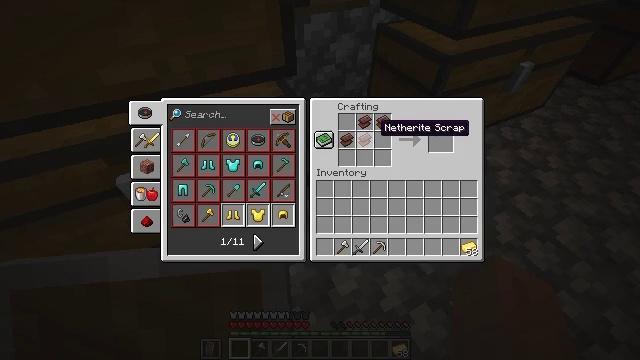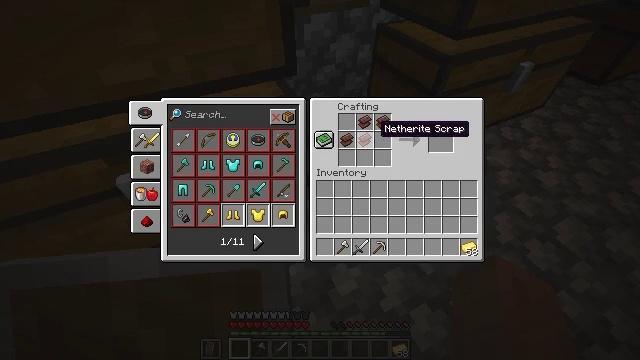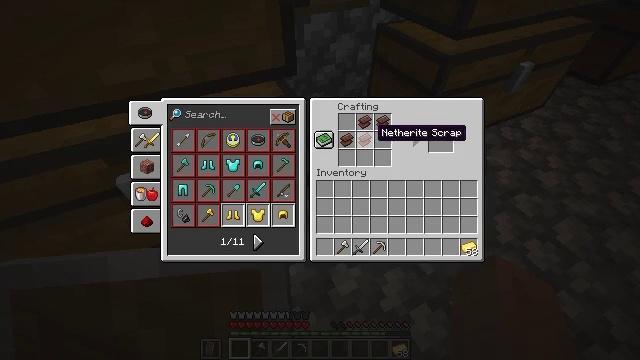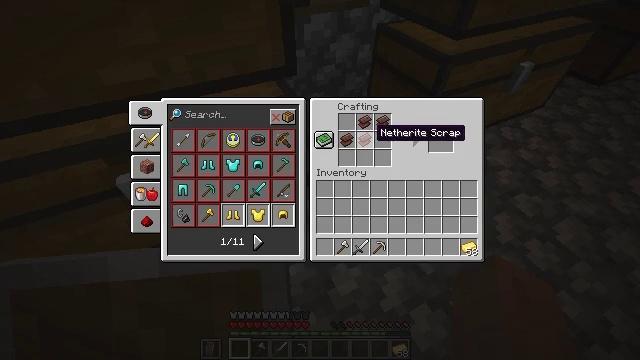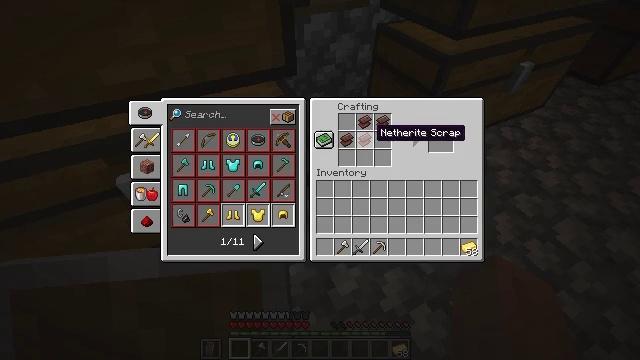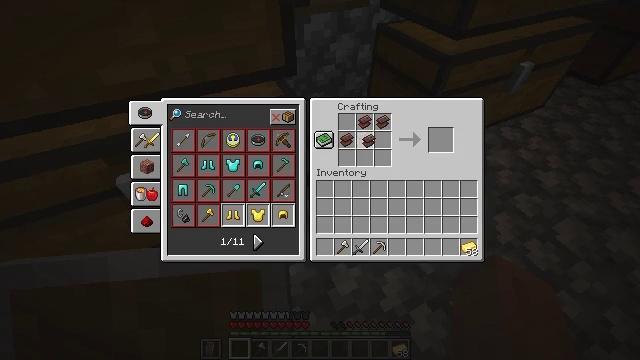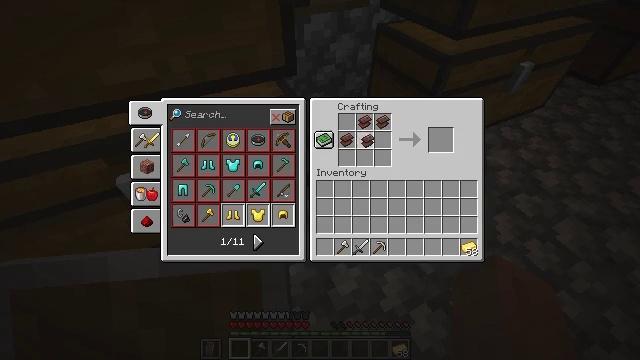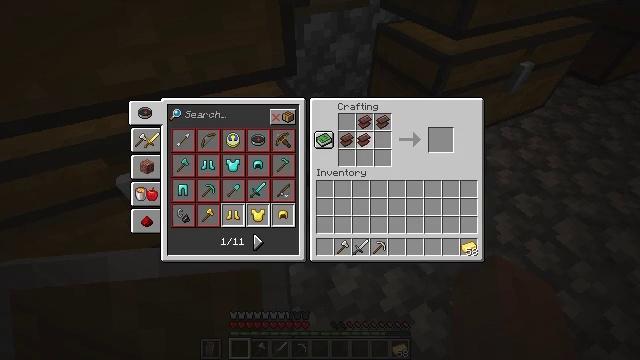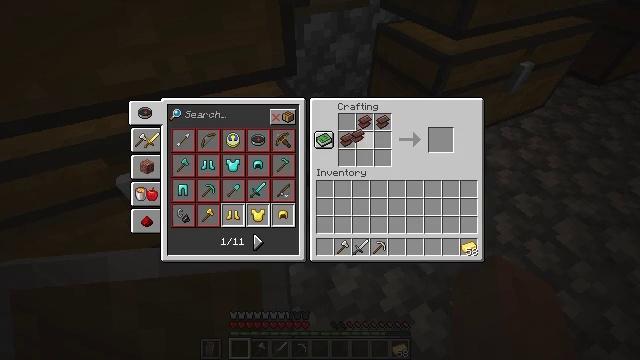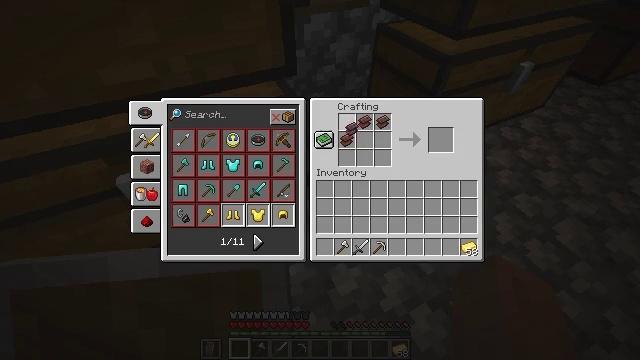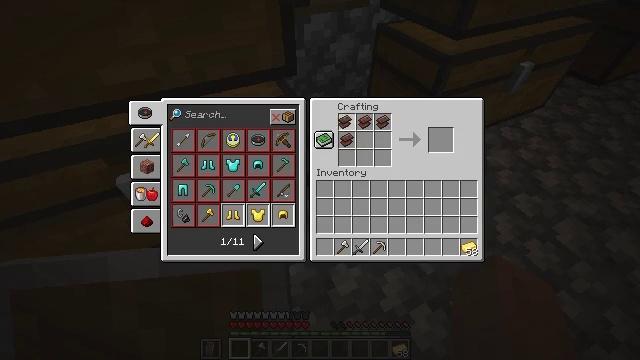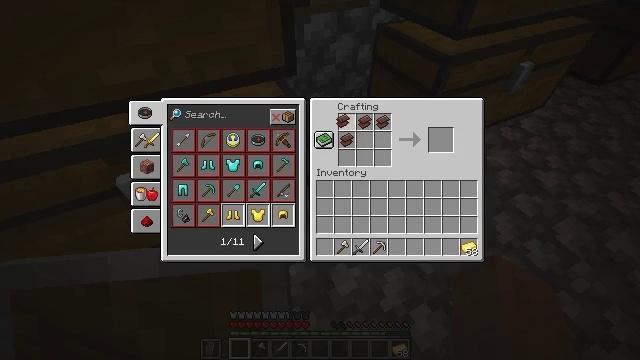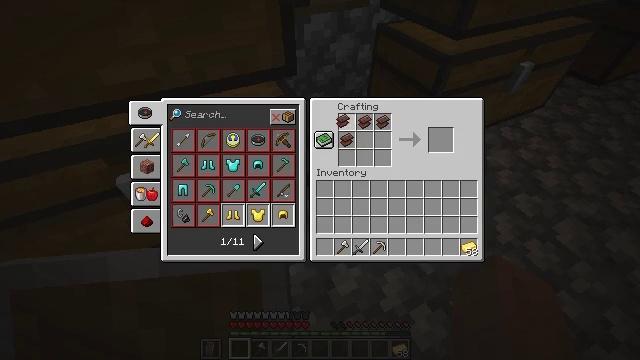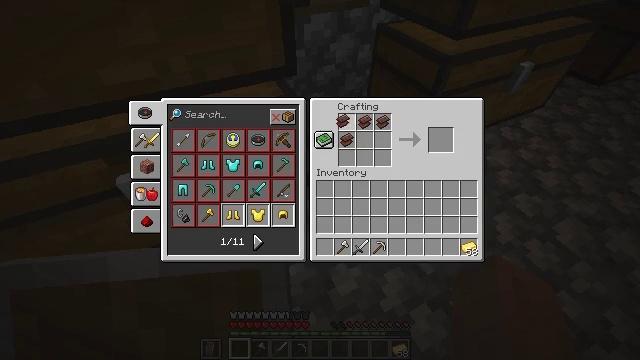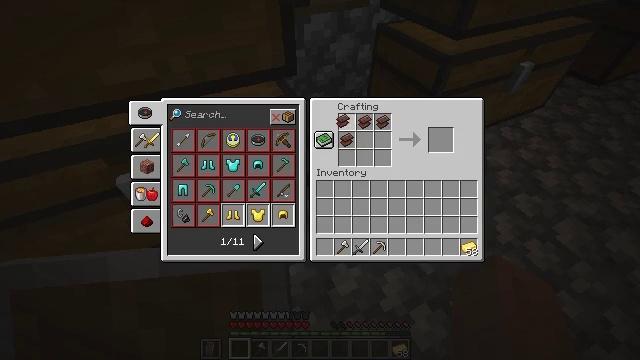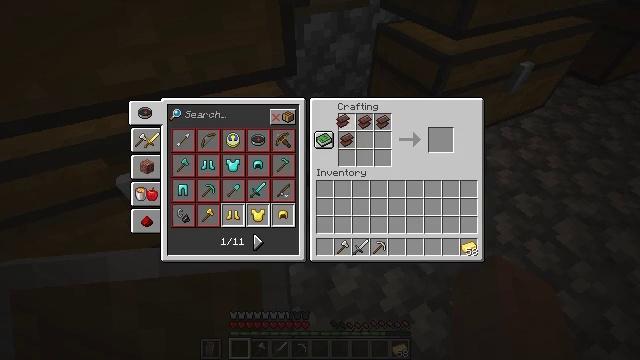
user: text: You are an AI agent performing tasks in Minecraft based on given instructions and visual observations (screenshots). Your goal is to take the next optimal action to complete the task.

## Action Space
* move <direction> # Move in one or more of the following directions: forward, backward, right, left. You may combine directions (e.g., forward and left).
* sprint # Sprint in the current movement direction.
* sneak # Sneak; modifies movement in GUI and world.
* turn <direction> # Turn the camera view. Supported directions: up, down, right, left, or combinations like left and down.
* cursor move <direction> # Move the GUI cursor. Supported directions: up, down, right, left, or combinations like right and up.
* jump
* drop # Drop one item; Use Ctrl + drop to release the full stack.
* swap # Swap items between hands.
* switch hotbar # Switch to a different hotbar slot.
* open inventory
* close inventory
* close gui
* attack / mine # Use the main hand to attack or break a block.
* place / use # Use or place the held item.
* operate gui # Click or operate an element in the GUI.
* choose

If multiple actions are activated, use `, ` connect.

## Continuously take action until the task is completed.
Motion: motion action
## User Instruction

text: Smelt ancient debris for netherite scrap and craft a netherite ingot.
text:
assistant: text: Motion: no_op
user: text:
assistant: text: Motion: no_op
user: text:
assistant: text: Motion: no_op
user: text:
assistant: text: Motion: no_op
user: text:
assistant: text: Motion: attack / mine
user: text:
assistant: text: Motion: attack / mine
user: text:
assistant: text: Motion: no_op
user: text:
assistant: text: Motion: no_op
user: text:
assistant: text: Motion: turn up
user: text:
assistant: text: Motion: turn left and up
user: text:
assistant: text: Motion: no_op
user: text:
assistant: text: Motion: no_op
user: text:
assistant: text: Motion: no_op
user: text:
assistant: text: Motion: attack / mine
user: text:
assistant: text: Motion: attack / mine
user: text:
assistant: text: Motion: no_op
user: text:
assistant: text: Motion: no_op
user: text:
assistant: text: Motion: no_op
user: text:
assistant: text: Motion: no_op
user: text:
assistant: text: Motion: no_op
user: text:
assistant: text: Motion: no_op
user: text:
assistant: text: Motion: no_op
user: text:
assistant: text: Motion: no_op
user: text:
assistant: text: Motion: turn right and down
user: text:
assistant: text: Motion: turn right and down
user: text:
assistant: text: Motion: turn right and down
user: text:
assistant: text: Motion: turn right and down
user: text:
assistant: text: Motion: turn right and down
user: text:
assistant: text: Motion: no_op
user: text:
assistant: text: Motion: no_op